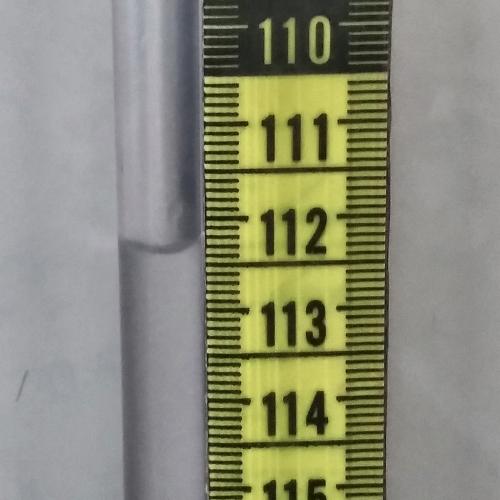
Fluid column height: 112.3 cm